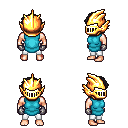
a pixel art fantasy rpg character, male body template, human, light skin, teal tunic, white pants, raven curly afro hairstyle, gold helm, metal gloves, four views (front, back, left, right), 2x2 character sprite sheet, small pixel art, hard edges, no anti-aliasing